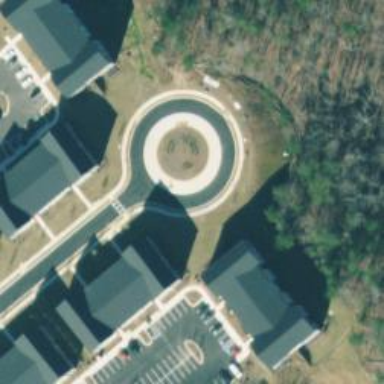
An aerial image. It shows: Turning loop on the road.